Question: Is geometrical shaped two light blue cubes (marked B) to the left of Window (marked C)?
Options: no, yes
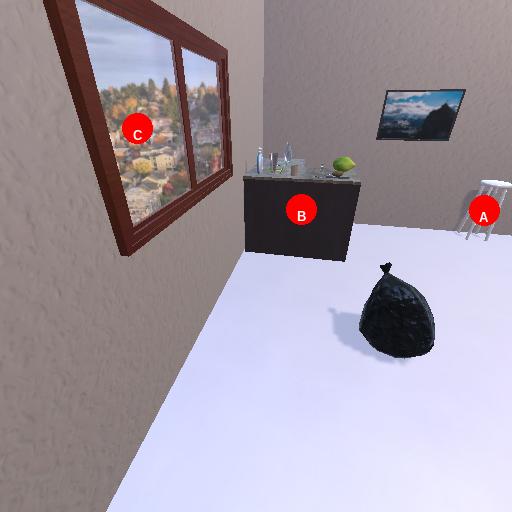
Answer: no